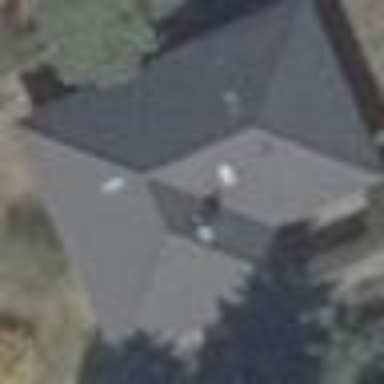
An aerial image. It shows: Residential building with hipped roof.